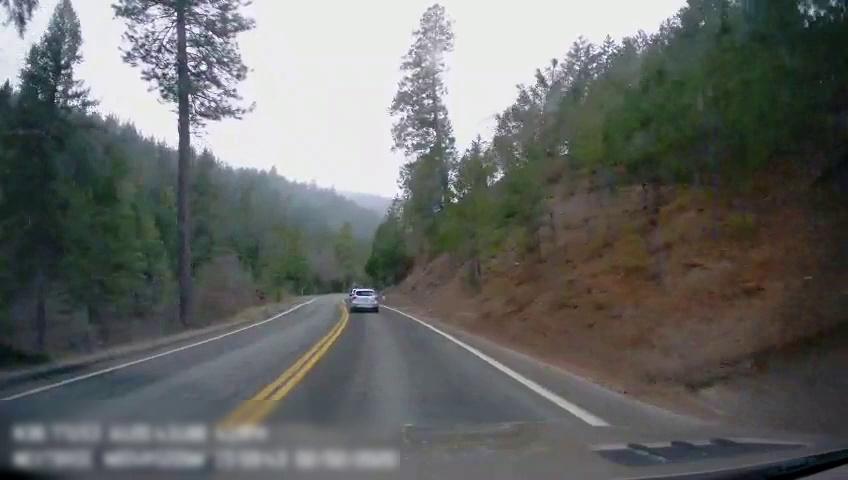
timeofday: Day
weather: Cloudy
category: Drivable Space
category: Vehicles | SUV
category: Lanes | Alternate Lane
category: Lanes | Current Lane
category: Lanes | Opposite Lane
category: Lanes | Opposite Lane